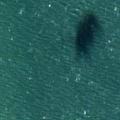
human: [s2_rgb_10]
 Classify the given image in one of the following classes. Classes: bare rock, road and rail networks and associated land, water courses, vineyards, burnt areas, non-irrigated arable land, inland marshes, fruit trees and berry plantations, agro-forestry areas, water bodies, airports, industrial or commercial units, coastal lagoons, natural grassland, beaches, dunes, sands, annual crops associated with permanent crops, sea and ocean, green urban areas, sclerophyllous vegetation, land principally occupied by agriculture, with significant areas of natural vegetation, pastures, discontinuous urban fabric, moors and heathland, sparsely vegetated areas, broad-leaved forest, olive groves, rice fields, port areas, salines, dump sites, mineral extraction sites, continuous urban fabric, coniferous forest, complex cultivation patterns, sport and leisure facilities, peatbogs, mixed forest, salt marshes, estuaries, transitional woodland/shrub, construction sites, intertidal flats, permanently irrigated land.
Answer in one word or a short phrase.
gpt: sea and ocean